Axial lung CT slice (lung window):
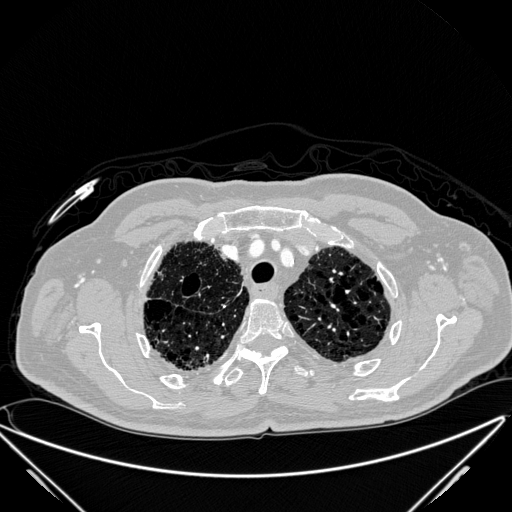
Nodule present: no